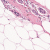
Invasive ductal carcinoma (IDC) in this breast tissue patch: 0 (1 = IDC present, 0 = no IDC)